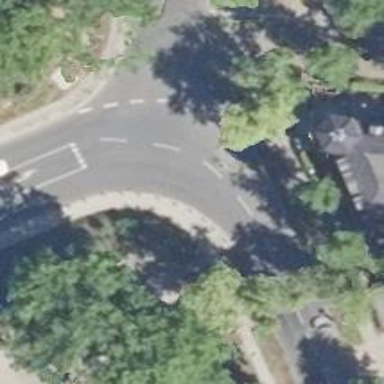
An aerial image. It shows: Secondary road with asphalt surface. There are sidewalks on both sides and track for cycling in both directions.